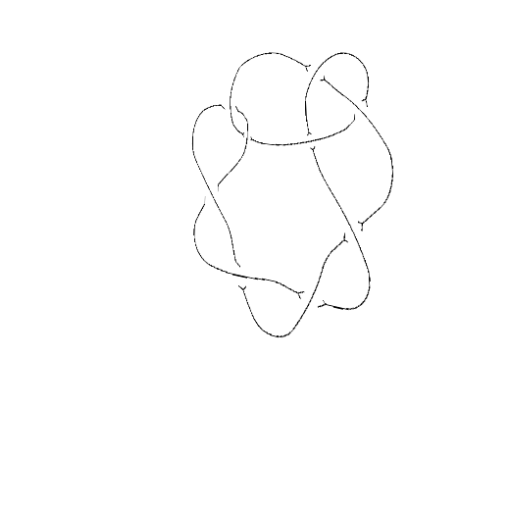
Crossing number: 9